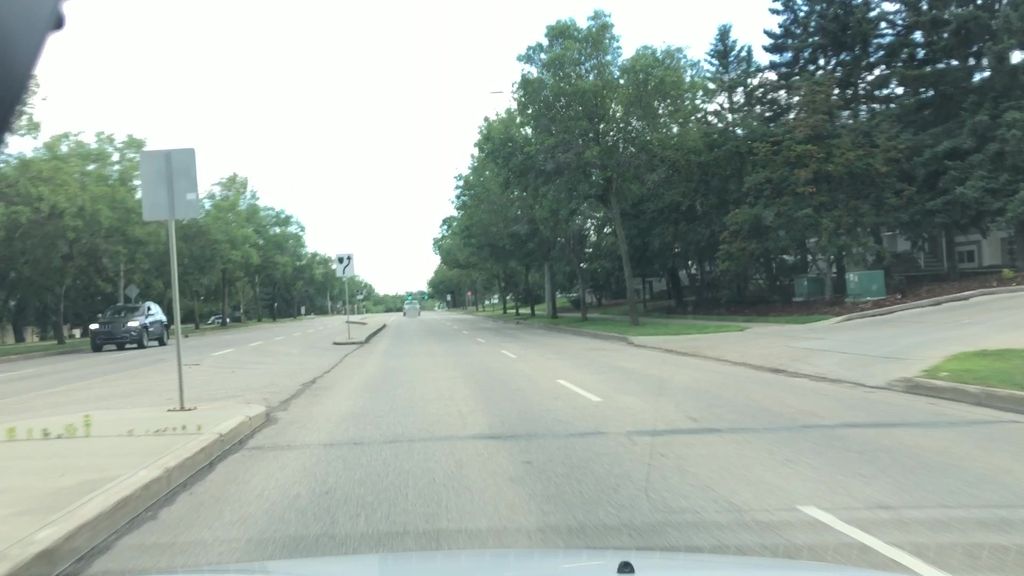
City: edmonton